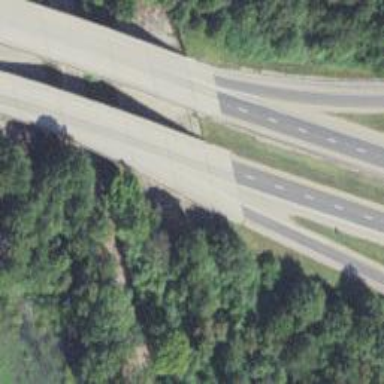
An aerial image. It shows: Beam bridge on motorway link.